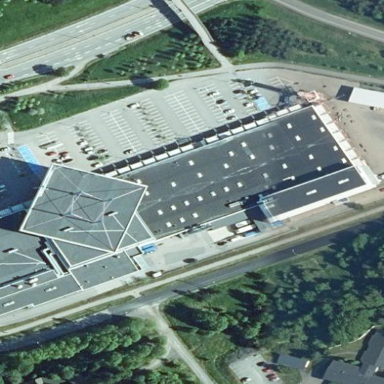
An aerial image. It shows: Building with furniture shop.